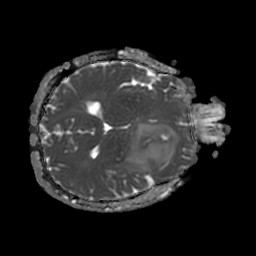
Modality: ADC
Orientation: axial
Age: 30
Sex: male
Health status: ill
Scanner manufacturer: philips
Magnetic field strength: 3 T
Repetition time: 3.8 s
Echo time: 0.09 s